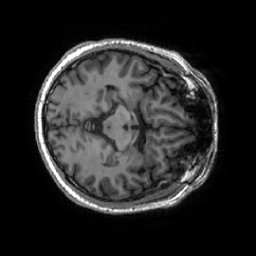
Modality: T1w
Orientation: axial
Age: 39
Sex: male
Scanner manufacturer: ge
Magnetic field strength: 3 T
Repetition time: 0.007348 s
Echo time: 0.003036 s